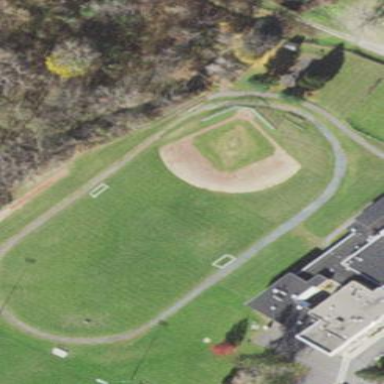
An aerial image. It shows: Baseball pitch for leisure land activities.